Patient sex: M
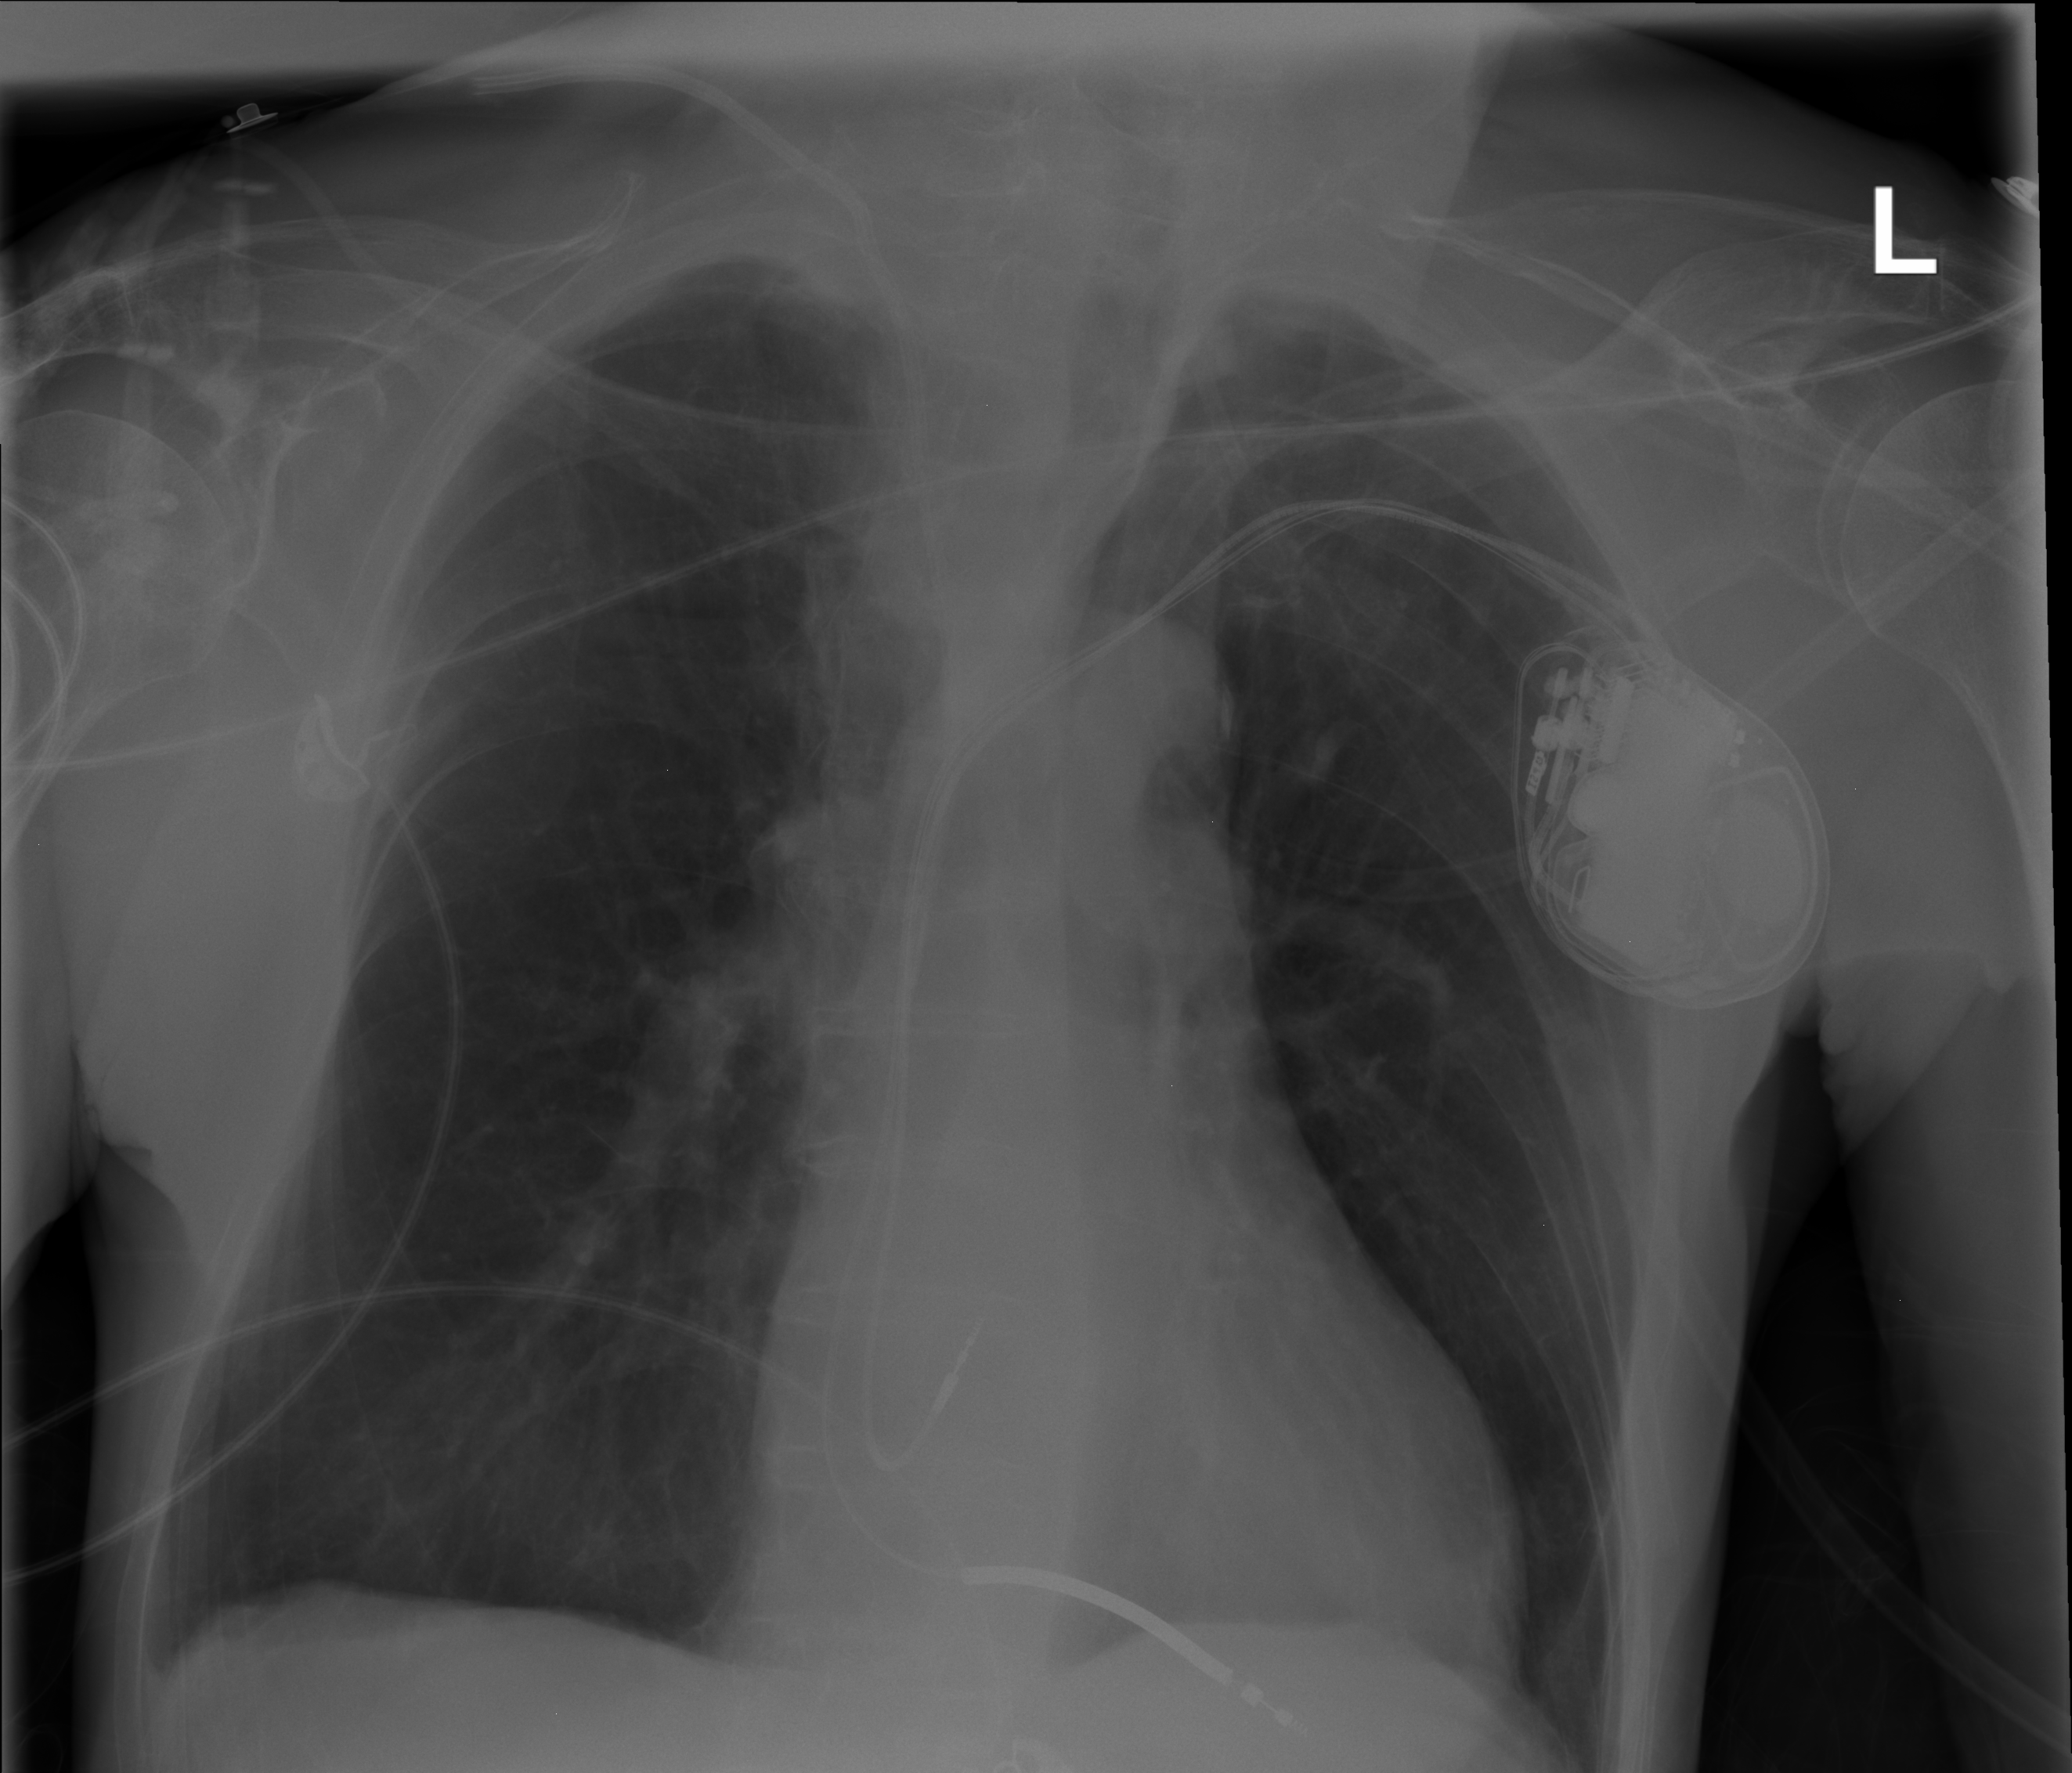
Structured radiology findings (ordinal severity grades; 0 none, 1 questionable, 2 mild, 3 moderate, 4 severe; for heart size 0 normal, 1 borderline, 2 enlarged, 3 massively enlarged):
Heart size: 0
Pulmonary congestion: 0
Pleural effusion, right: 0
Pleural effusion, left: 0
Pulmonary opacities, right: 0
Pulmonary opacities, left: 0
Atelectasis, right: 1
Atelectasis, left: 0